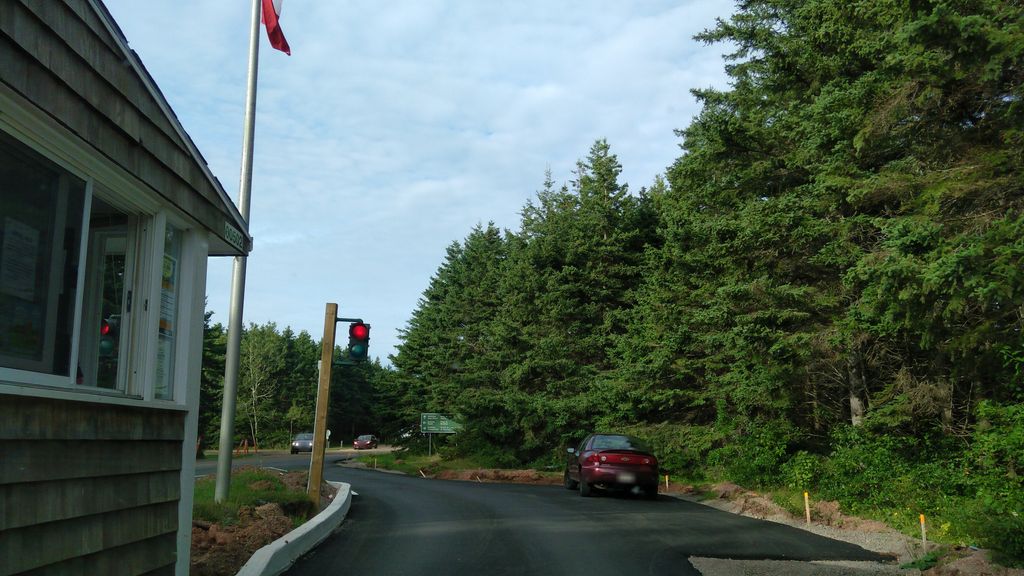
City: charlottetown